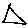
Label: triangle